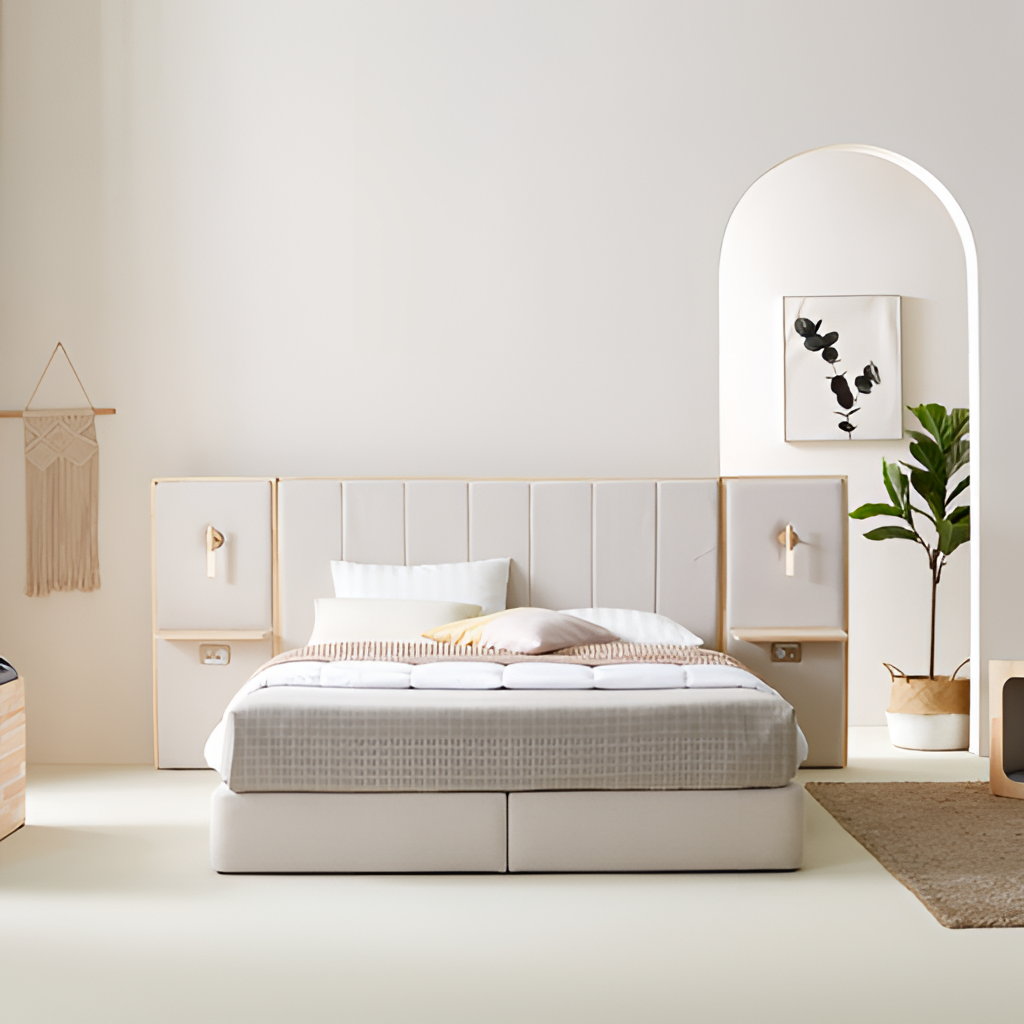
bedroom, beige fabric bed, beige wood flooring, with plank pattern, minimalist, paint wallpaper, with solid pattern